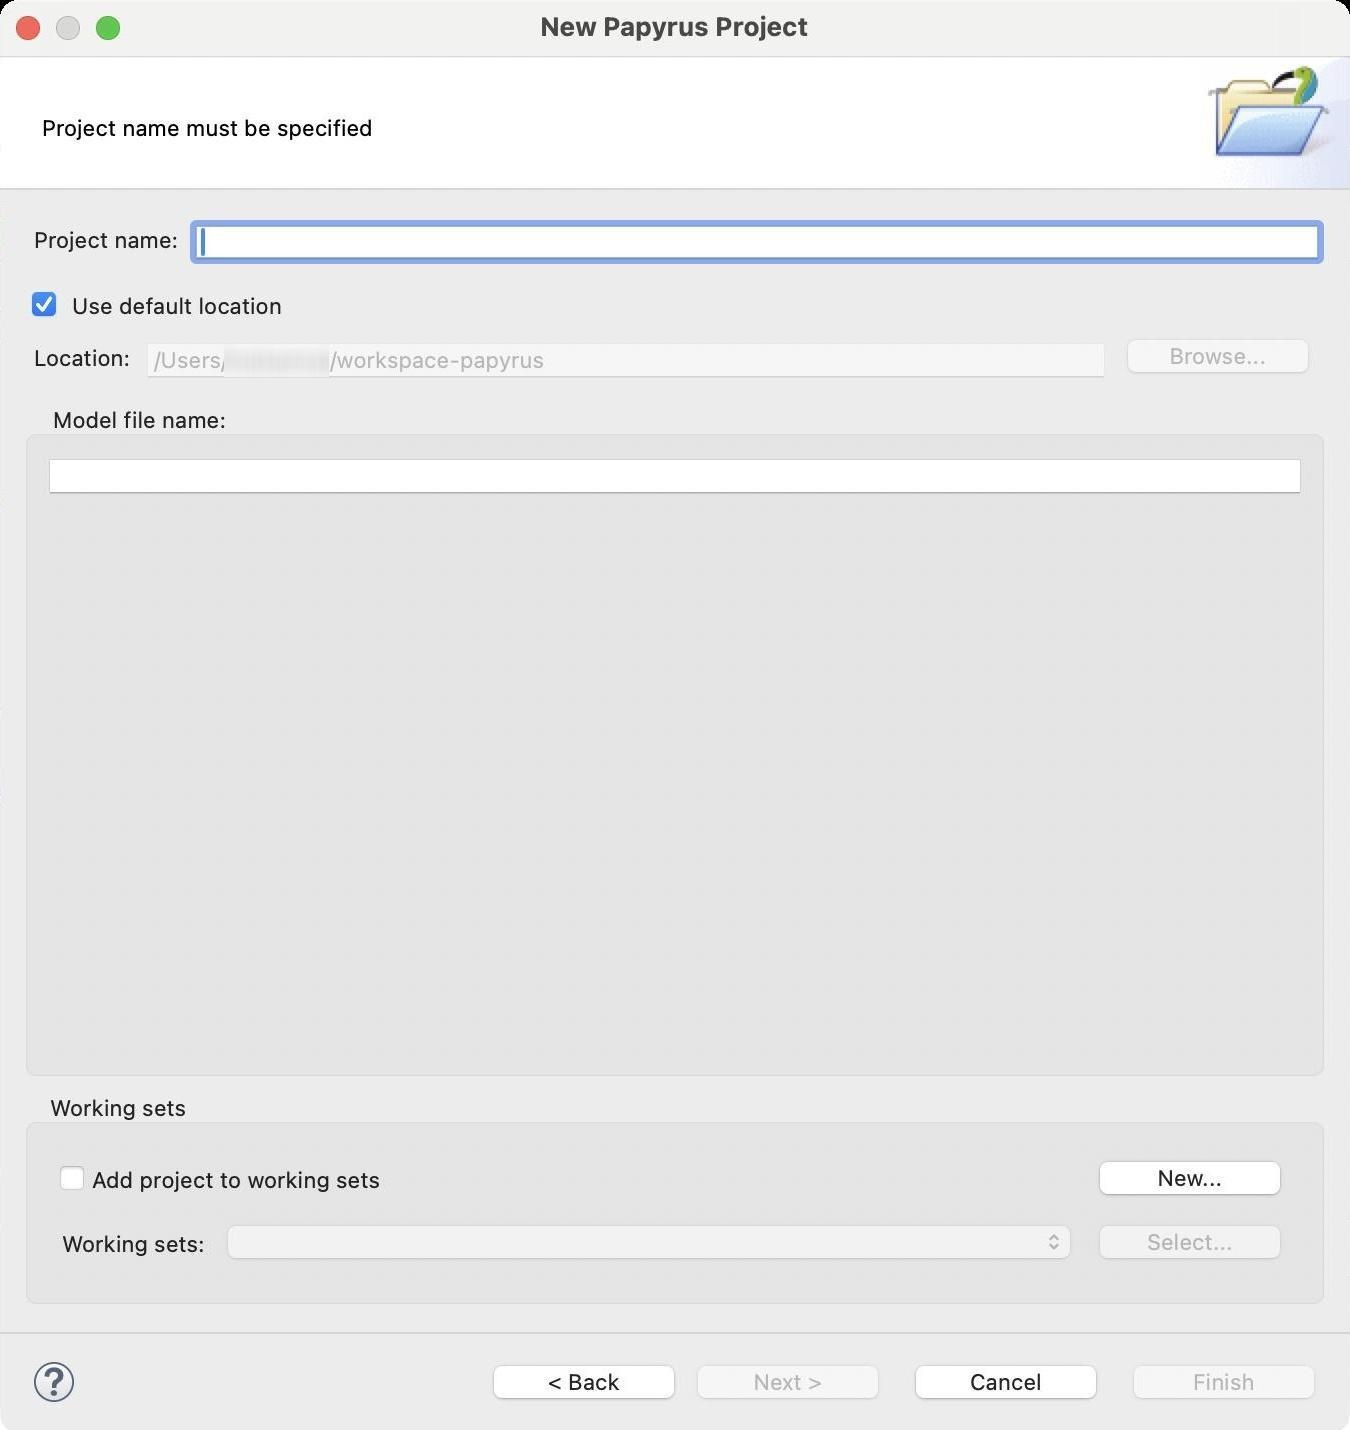
Accessibility tree:
{"name": "New_Papyrus_Project", "role": "AXWindow", "description": null, "role_description": "standard window", "value": null, "position": "452.00;38.00", "size": "675;717", "children": [{"name": null, "role": "AXScrollArea", "description": null, "role_description": "scroll area", "value": null, "position": "16.00;57.00", "size": "584;37", "children": [{"name": null, "role": "AXTextArea", "description": null, "role_description": "text entry area", "value": "Project name must be specified", "position": "16.00;57.00", "size": "584;37", "children": []}]}, {"name": null, "role": "AXStaticText", "description": null, "role_description": "text", "value": "", "position": "7.00;35.00", "size": "593;15", "children": []}, {"name": null, "role": "AXImage", "description": "", "role_description": "image", "value": null, "position": "600.00;28.00", "size": "75;66", "children": []}, {"name": "Finish", "role": "AXButton", "description": null, "role_description": "button", "value": null, "position": "561.00;679.00", "size": "102;27", "children": []}, {"name": "Cancel", "role": "AXButton", "description": null, "role_description": "button", "value": null, "position": "452.00;679.00", "size": "102;27", "children": []}, {"name": "&Next__", "role": "AXButton", "description": null, "role_description": "button", "value": null, "position": "343.00;679.00", "size": "102;27", "children": []}, {"name": "__&Back", "role": "AXButton", "description": null, "role_description": "button", "value": null, "position": "241.00;679.00", "size": "102;27", "children": []}, {"name": null, "role": "AXToolbar", "description": null, "role_description": "toolbar", "value": null, "position": "12.00;677.00", "size": "30;30", "children": [{"name": "Help", "role": "AXCheckBox", "description": null, "role_description": "checkbox", "value": 0, "position": "12.00;677.00", "size": "30;30", "children": []}]}, {"name": null, "role": "AXGroup", "description": null, "role_description": "group", "value": null, "position": "10.00;547.00", "size": "655;109", "children": [{"name": "Select...", "role": "AXButton", "description": null, "role_description": "button", "value": null, "position": "544.00;609.00", "size": "102;27", "children": []}, {"name": null, "role": "AXPopUpButton", "description": null, "role_description": "pop up button", "value": null, "position": "110.00;611.00", "size": "429;22", "children": []}, {"name": null, "role": "AXStaticText", "description": null, "role_description": "text", "value": "Working sets:", "position": "29.00;615.00", "size": "76;14", "children": []}, {"name": "New...", "role": "AXButton", "description": null, "role_description": "button", "value": null, "position": "544.00;577.00", "size": "102;27", "children": []}, {"name": "Add_project_to_working_sets", "role": "AXCheckBox", "description": null, "role_description": "checkbox", "value": 0, "position": "29.00;582.00", "size": "510;16", "children": []}, {"name": null, "role": "AXStaticText", "description": null, "role_description": "text", "value": "Working sets", "position": "21.00;547.00", "size": "76;14", "children": []}]}, {"name": null, "role": "AXGroup", "description": null, "role_description": "group", "value": null, "position": "10.00;203.00", "size": "655;339", "children": [{"name": null, "role": "AXTextField", "description": null, "role_description": "text field", "value": "", "position": "24.00;228.00", "size": "627;19", "children": []}, {"name": null, "role": "AXStaticText", "description": null, "role_description": "text", "value": "Model file name: ", "position": "21.00;203.00", "size": "98;14", "children": []}]}, {"name": "Browse...", "role": "AXButton", "description": null, "role_description": "button", "value": null, "position": "558.00;166.00", "size": "102;27", "children": []}, {"name": null, "role": "AXTextField", "description": null, "role_description": "text field", "value": "/Users/[username]/workspace-papyrus", "position": "73.00;170.00", "size": "480;19", "children": []}, {"name": null, "role": "AXStaticText", "description": null, "role_description": "text", "value": "Location:", "position": "15.00;172.00", "size": "53;14", "children": []}, {"name": "Use_default_location", "role": "AXCheckBox", "description": null, "role_description": "checkbox", "value": 1, "position": "15.00;145.00", "size": "126;16", "children": []}, {"name": null, "role": "AXTextField", "description": null, "role_description": "text field", "value": "", "position": "97.00;111.00", "size": "563;19", "children": []}, {"name": null, "role": "AXStaticText", "description": null, "role_description": "text", "value": "Project name:", "position": "15.00;113.00", "size": "77;14", "children": []}, {"name": null, "role": "AXButton", "description": null, "role_description": "close button", "value": null, "position": "7.00;6.00", "size": "14;16", "children": []}, {"name": null, "role": "AXButton", "description": null, "role_description": "zoom button", "value": null, "position": "47.00;6.00", "size": "14;16", "children": [{"name": null, "role": "AXGroup", "description": null, "role_description": "group", "value": null, "position": "47.00;6.00", "size": "14;16", "children": [{"name": null, "role": "AXGroup", "description": null, "role_description": "group", "value": null, "position": "47.00;6.00", "size": "14;16", "children": []}]}]}, {"name": null, "role": "AXButton", "description": null, "role_description": "minimize button", "value": null, "position": "27.00;6.00", "size": "14;16", "children": []}, {"name": null, "role": "AXStaticText", "description": null, "role_description": "text", "value": "New Papyrus Project", "position": "268.00;5.00", "size": "139;16", "children": []}]}